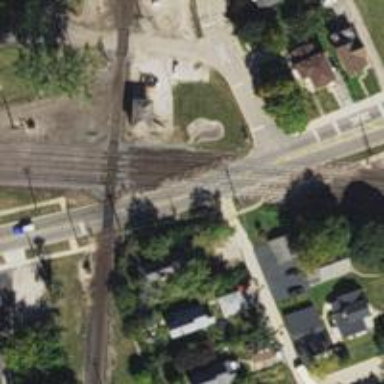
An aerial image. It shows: Railway level crossing.